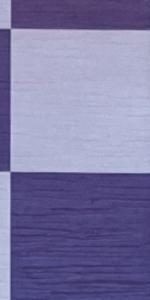
Label: Empty